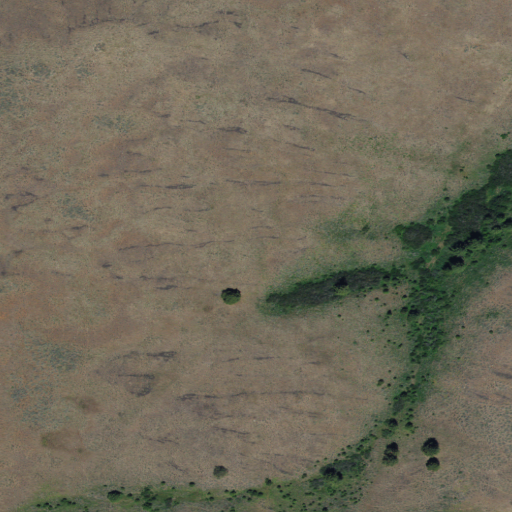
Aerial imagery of plain(s) in Idaho named Pine Grass Flat containing only shrub